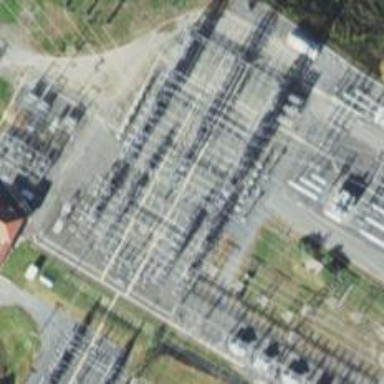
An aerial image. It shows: Switch for power supply.